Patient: sex M, age 26
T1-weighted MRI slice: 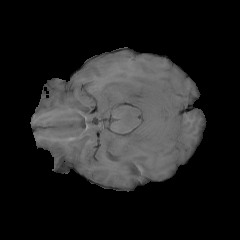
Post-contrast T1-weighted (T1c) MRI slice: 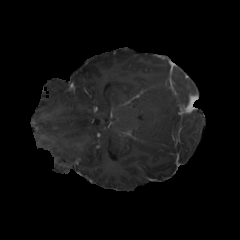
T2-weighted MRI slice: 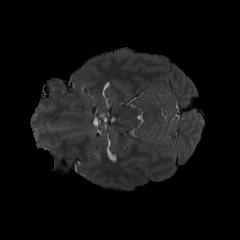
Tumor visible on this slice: yes
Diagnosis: Astrocytoma, IDH-mutant
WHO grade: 4